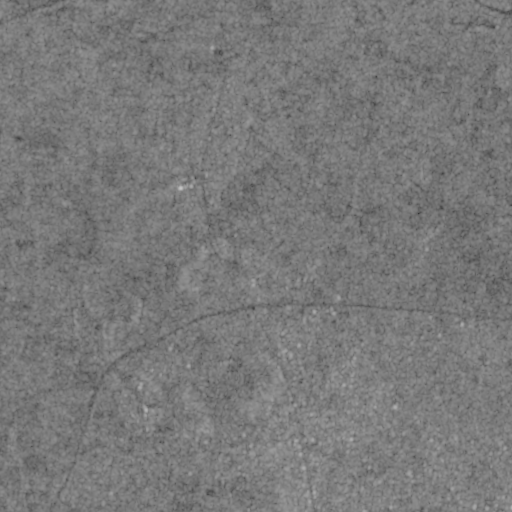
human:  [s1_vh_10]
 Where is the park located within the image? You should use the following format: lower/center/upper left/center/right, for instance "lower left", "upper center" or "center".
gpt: The park is located in the lower center of the image.
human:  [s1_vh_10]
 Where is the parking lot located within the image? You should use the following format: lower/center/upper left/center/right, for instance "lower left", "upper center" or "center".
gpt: The parking lot is located in the lower left of the image.
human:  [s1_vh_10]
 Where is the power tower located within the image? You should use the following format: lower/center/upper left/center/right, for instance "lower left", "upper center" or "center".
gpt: The power tower is located in the upper left of the image.
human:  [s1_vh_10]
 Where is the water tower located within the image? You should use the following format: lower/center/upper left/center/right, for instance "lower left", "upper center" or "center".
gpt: The water tower is located in the lower center of the image.
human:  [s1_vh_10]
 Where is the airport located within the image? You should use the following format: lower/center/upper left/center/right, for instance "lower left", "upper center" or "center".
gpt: There is no airport in the image.

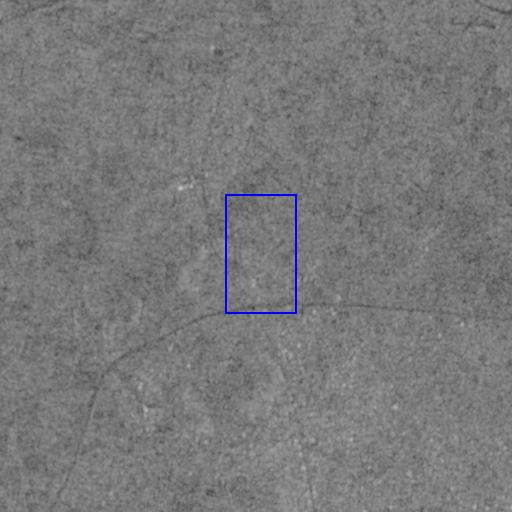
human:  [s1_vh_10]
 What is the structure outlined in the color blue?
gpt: There is no blue outline.
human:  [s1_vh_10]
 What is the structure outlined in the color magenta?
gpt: There is no structure outlined in magenta.